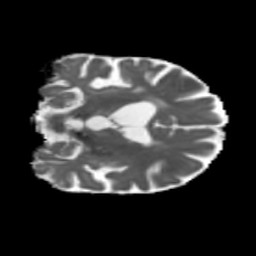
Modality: MD
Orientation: coronal
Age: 63
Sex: female
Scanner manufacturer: siemens
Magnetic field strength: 3 T
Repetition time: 5.47 s
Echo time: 0.0854 s